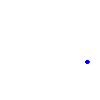
Particle: pion